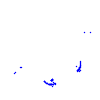
Particle: proton